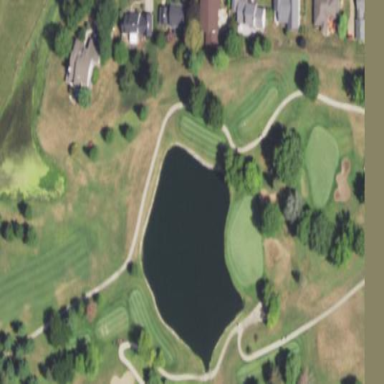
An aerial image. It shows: Water hazard in golf course. The hazard is natural water feature.